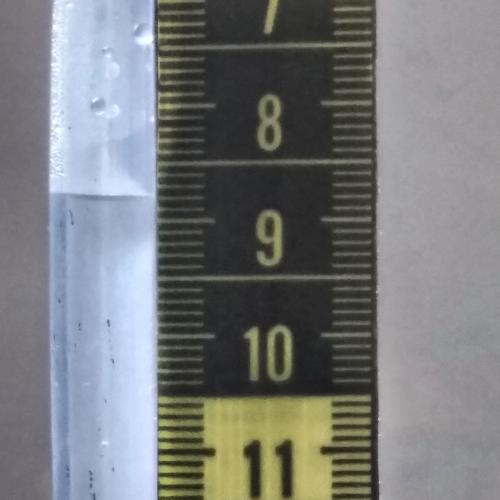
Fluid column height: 8.8 cm